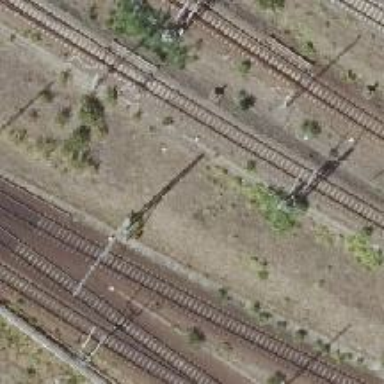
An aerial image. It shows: Catenary mast for power lines.